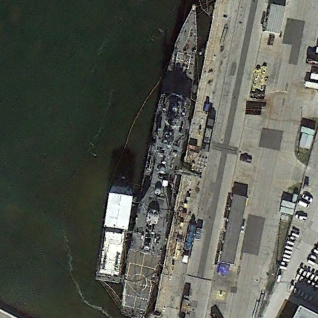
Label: cruiser